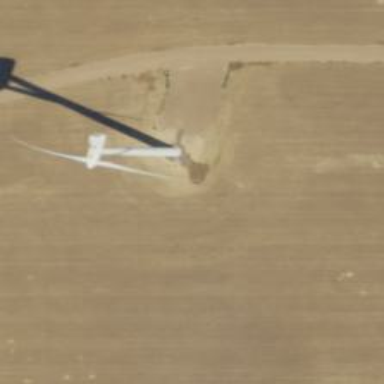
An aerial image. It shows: Wind generator powered by horizontal-axis wind turbine.